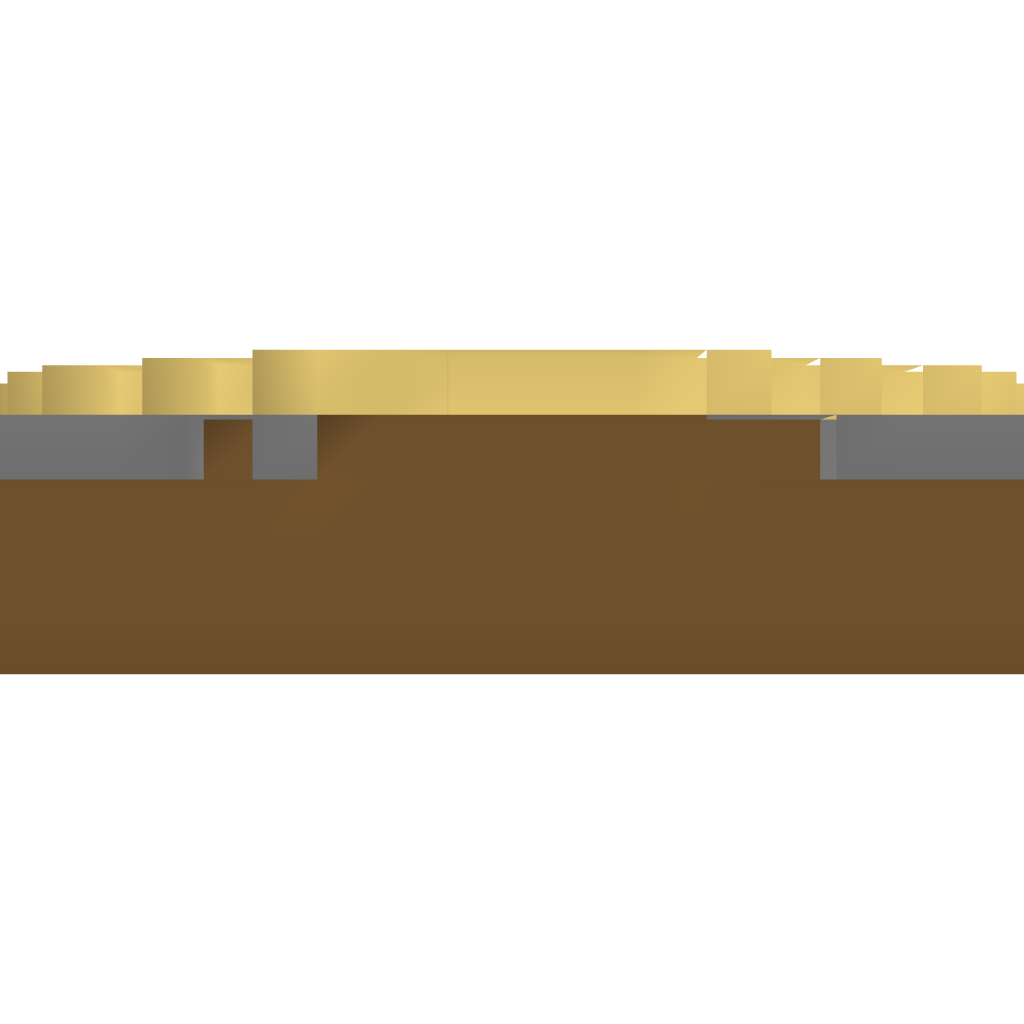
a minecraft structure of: Small Jem Pool bad low quality